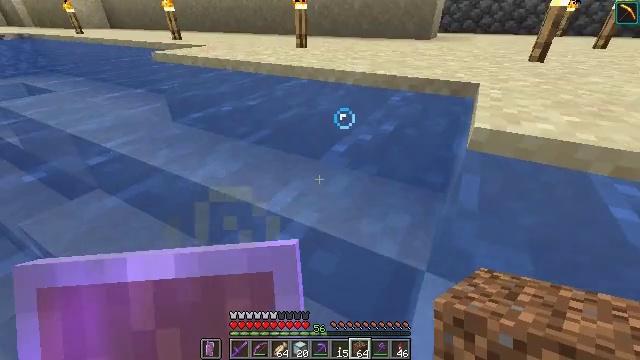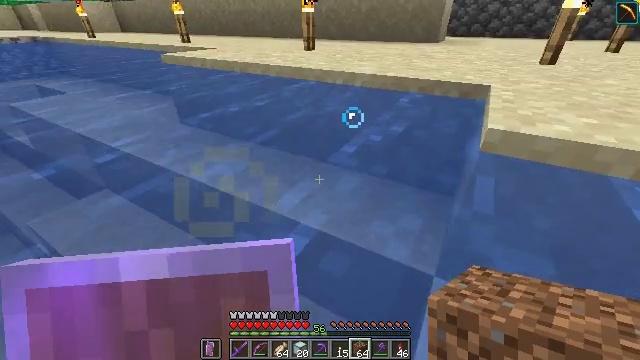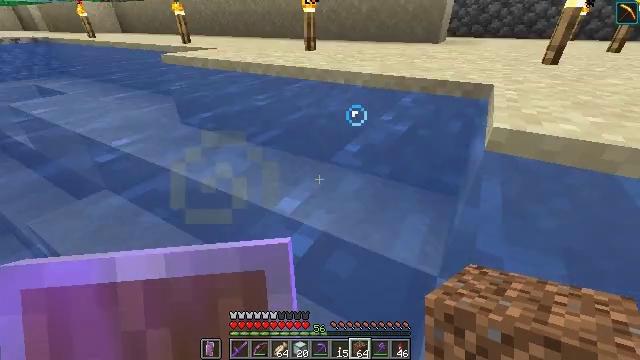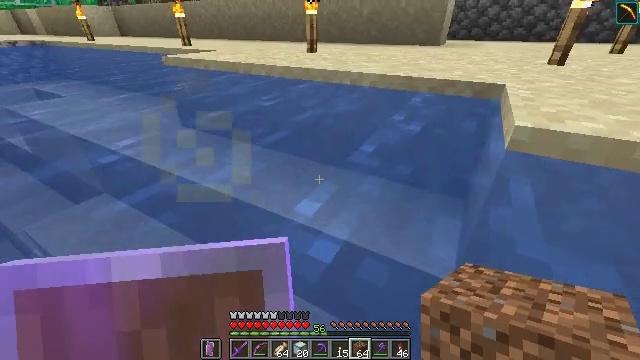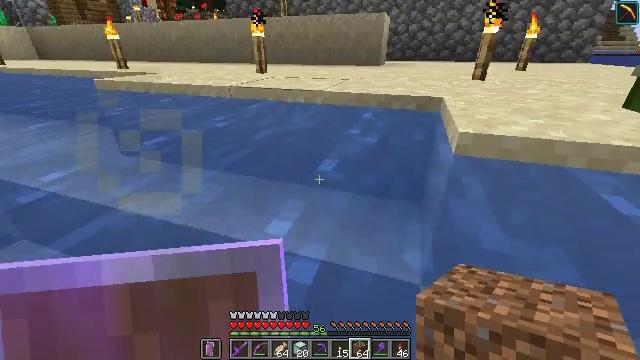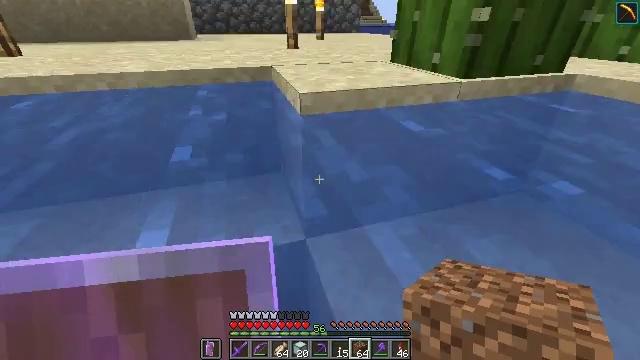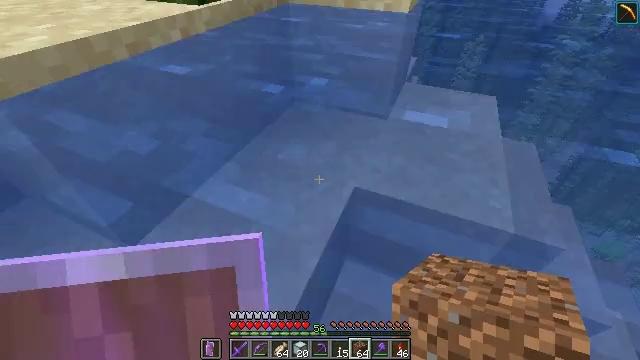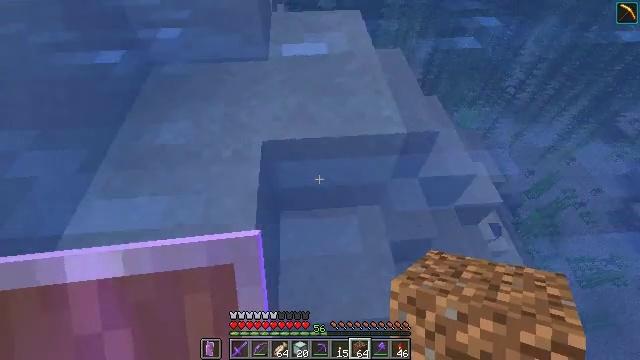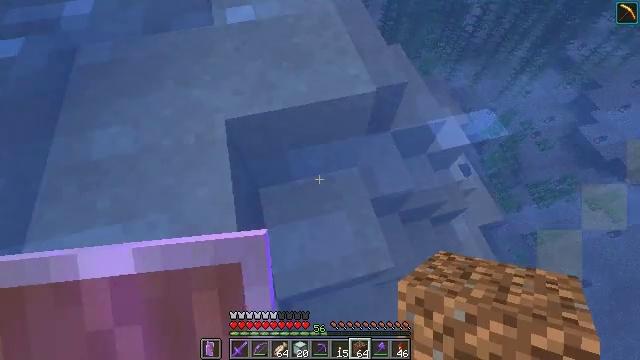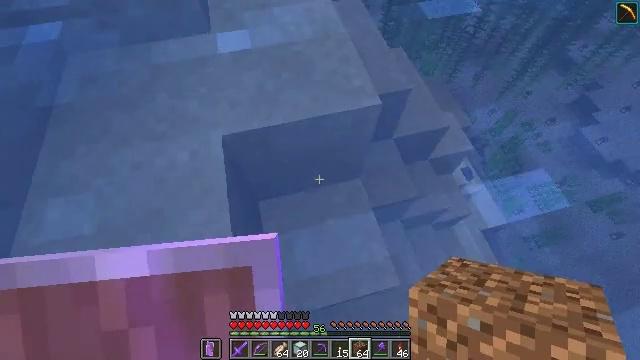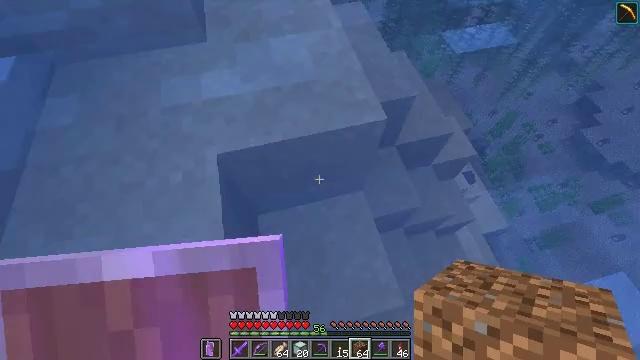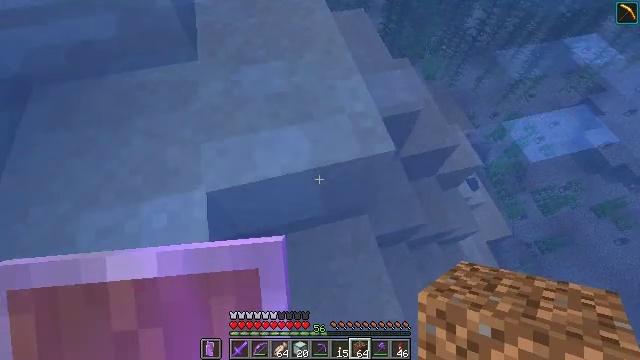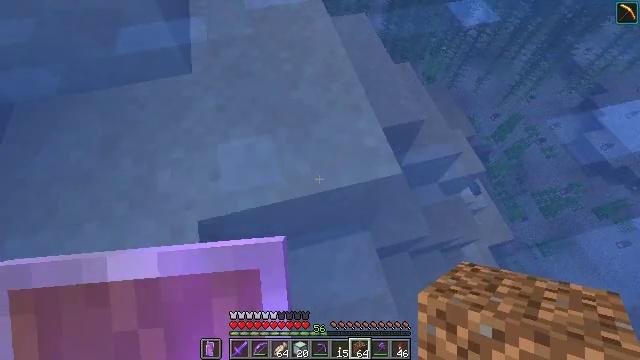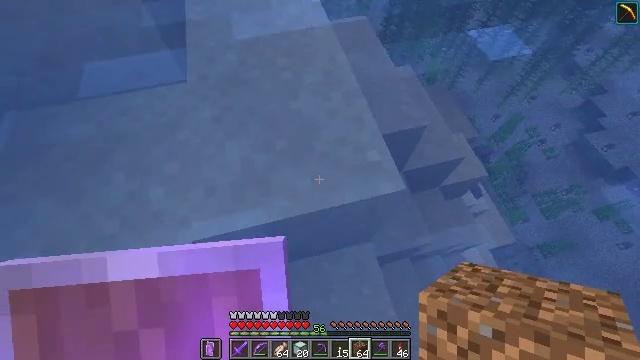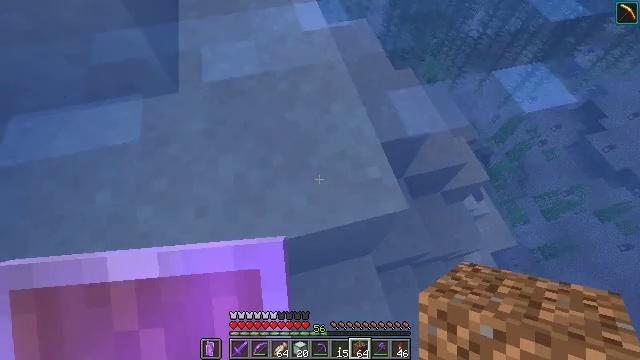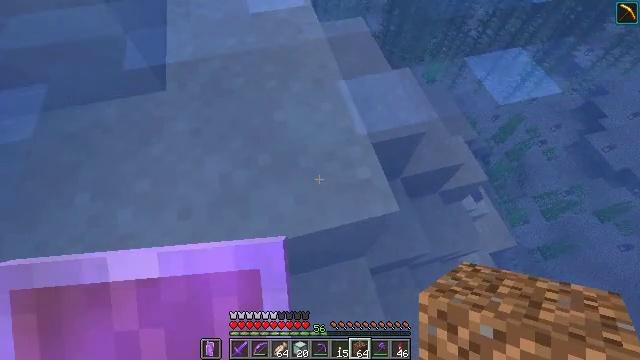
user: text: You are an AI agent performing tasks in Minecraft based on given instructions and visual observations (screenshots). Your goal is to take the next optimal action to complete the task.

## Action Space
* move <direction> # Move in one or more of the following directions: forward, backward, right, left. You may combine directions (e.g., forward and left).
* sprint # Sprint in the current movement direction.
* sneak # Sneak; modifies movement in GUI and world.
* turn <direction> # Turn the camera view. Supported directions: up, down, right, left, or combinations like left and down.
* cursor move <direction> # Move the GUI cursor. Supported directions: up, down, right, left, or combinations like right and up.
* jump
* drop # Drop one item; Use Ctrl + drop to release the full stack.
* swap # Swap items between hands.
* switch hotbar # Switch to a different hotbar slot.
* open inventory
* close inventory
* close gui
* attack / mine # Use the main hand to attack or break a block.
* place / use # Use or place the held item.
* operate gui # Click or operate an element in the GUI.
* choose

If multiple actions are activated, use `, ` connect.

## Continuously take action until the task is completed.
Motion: motion action
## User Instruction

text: Break the cactus block.
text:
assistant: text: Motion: move forward, turn left
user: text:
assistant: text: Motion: move forward
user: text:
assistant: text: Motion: move forward
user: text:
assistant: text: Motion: move forward, turn right and up
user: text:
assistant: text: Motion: move forward, turn right and down
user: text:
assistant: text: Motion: move forward, turn right and down
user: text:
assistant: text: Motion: move forward, turn right and down
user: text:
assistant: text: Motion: move forward, turn right and down
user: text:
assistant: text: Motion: move forward
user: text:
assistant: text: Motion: move forward
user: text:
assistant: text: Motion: move forward
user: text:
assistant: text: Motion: move forward
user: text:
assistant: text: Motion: move forward
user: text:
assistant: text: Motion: move forward
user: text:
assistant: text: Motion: move forward
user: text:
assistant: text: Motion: move forward
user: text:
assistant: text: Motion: move forward, turn left
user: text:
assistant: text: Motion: move forward
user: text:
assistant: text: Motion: move forward, turn left and up
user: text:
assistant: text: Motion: move forward, turn left and up
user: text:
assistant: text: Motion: move forward, turn left and up
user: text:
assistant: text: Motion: move forward, turn left and up
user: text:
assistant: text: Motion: move forward, turn left and up, jump
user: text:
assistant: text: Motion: move forward, turn left and up, jump
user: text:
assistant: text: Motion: move forward, jump
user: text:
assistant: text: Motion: move forward, jump
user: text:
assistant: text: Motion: move forward, jump
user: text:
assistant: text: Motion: move forward, jump
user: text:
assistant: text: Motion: move forward, turn left and up, jump
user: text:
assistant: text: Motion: move forward, turn left and up, jump